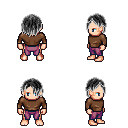
a pixel art fantasy rpg character, male body template, human, light skin, brown long-sleeve shirt, magenta pants, gray bangs hairstyle, four views (front, back, left, right), 2x2 character sprite sheet, small pixel art, hard edges, no anti-aliasing